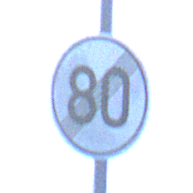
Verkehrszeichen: EndeGeschwindigkeit80
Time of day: MorningAfternoon
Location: Outdoor (Nature)
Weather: PartlyCloudy
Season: NotSpecified
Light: Natural